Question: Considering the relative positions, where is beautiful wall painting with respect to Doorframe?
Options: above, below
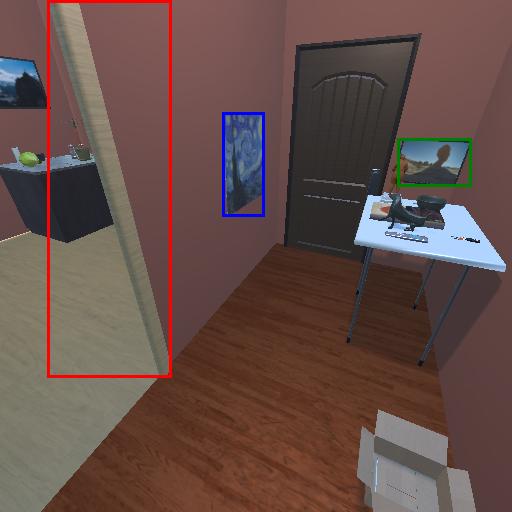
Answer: above